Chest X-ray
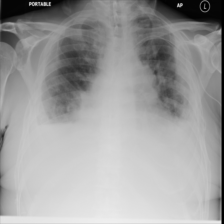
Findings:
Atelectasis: negative
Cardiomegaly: negative
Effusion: positive
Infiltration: negative
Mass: negative
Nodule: negative
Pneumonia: negative
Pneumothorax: negative
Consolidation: negative
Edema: negative
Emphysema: negative
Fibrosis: negative
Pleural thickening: negative
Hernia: negative